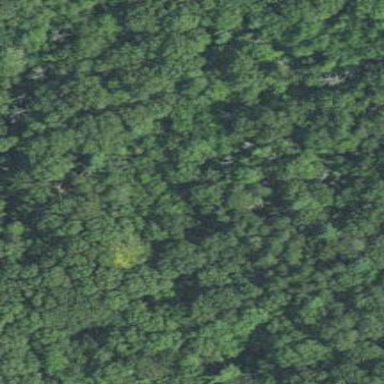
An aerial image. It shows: Mixed leaf woodland.